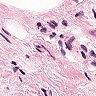
Metastatic tissue present: no